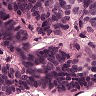
Metastatic tissue present: yes